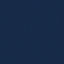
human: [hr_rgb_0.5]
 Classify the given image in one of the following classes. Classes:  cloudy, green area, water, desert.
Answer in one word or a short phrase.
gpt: water